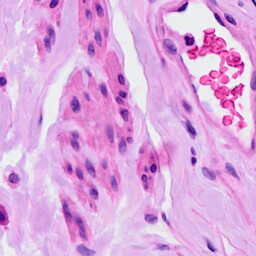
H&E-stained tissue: Ovarian